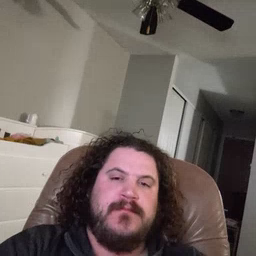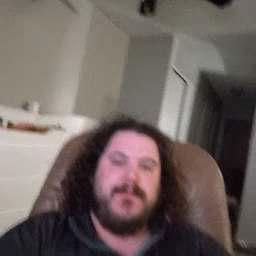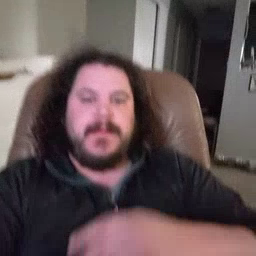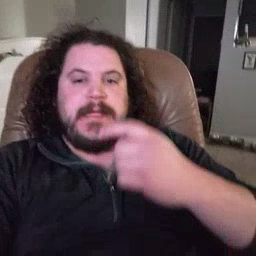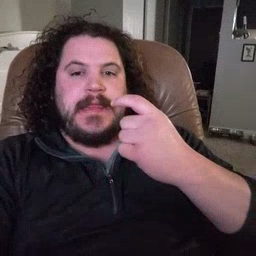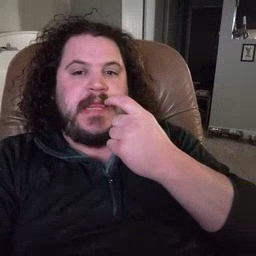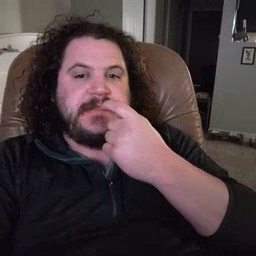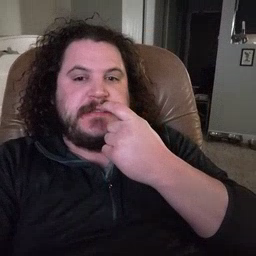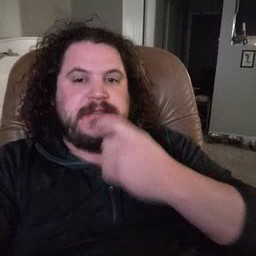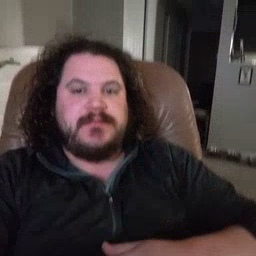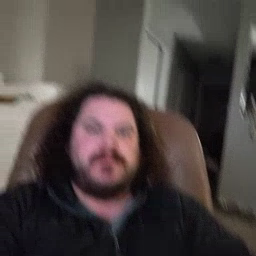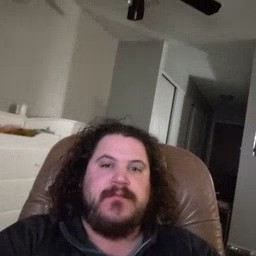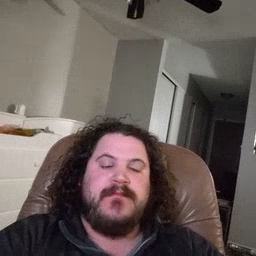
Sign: glasswindow